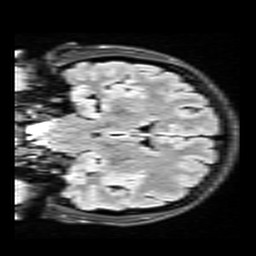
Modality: FLAIR
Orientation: coronal
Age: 27
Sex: female
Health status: healthy
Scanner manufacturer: siemens
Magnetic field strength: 3 T
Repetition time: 9 s
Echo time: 0.088 s